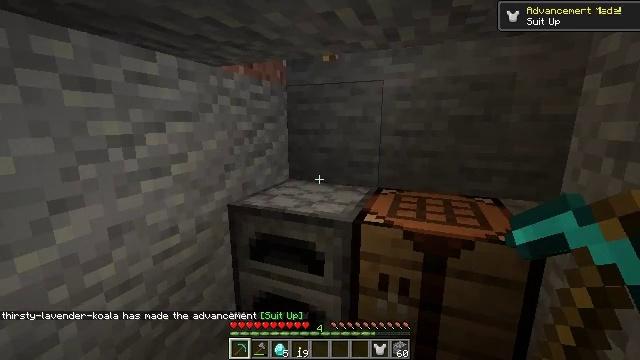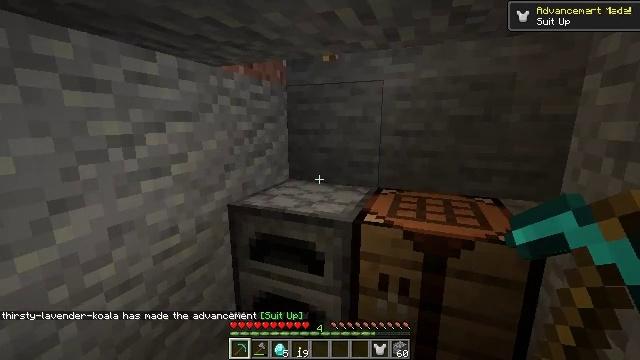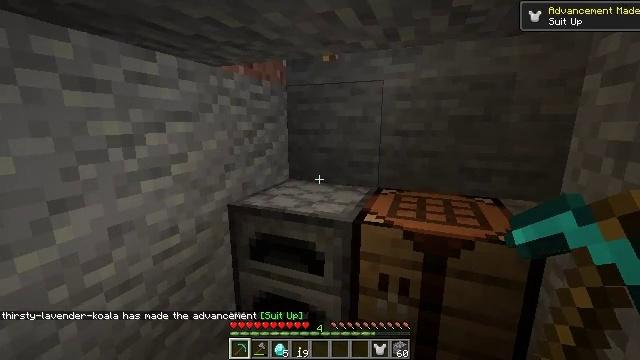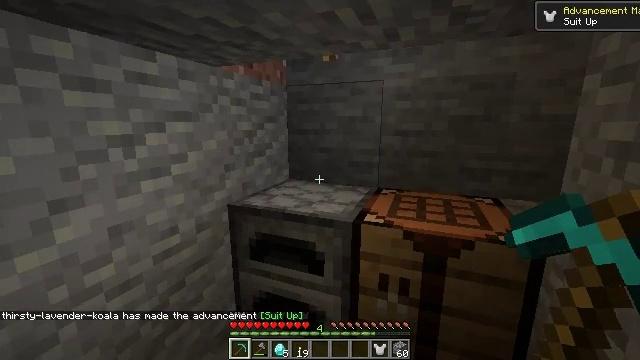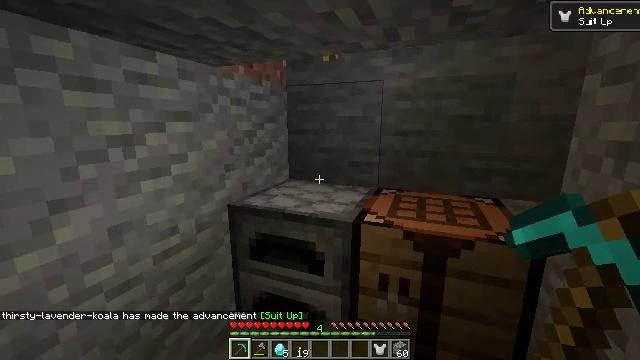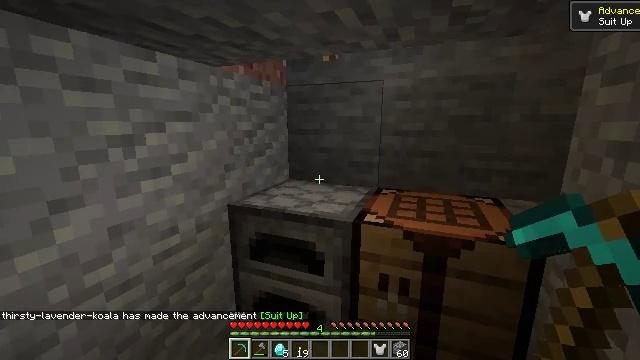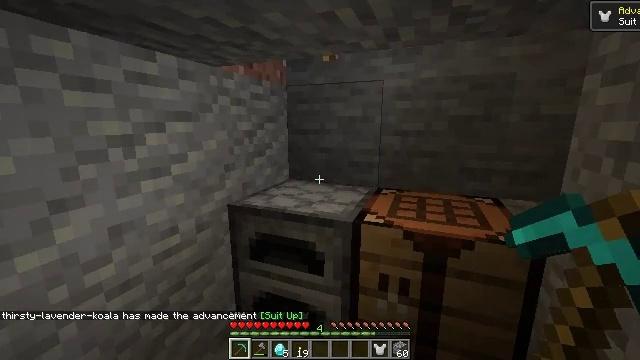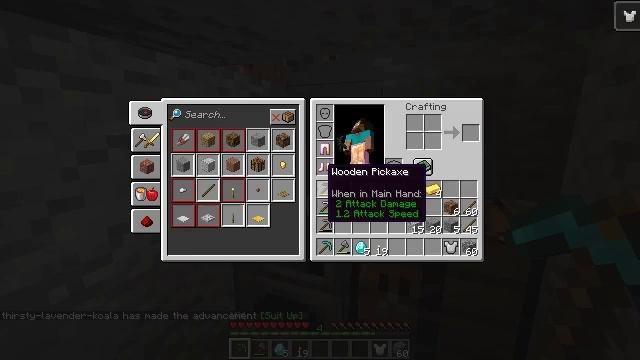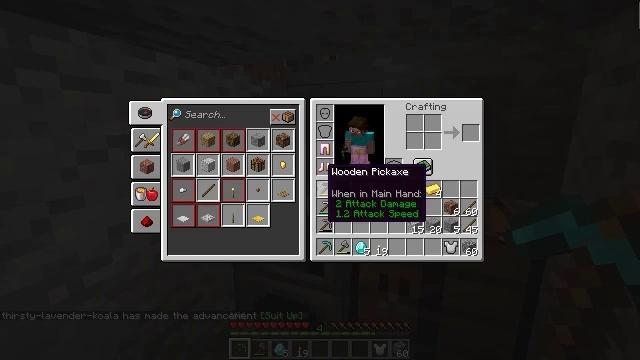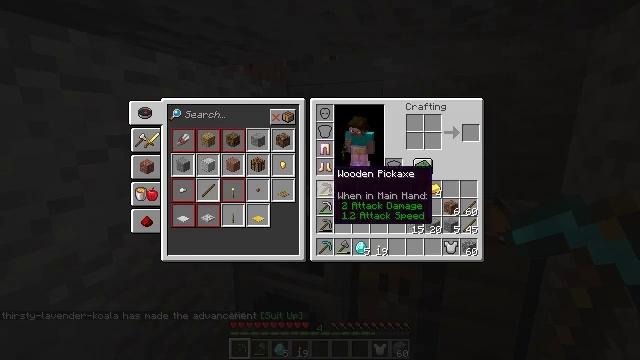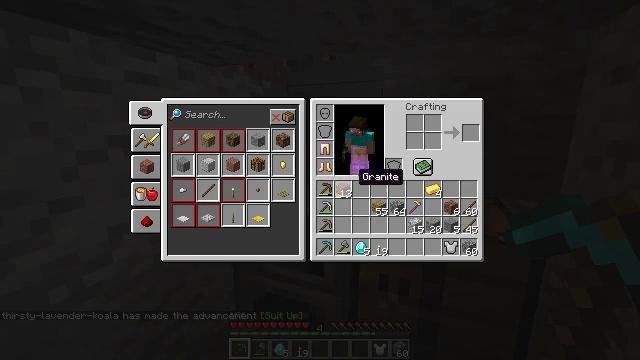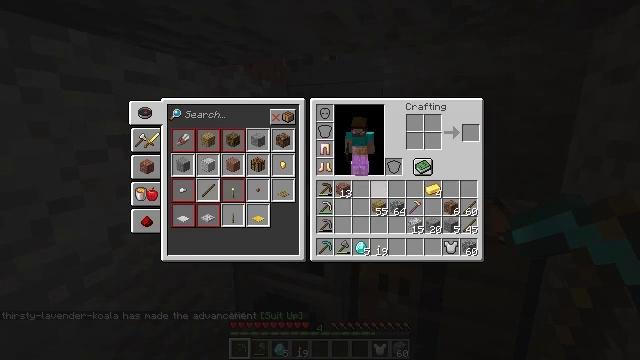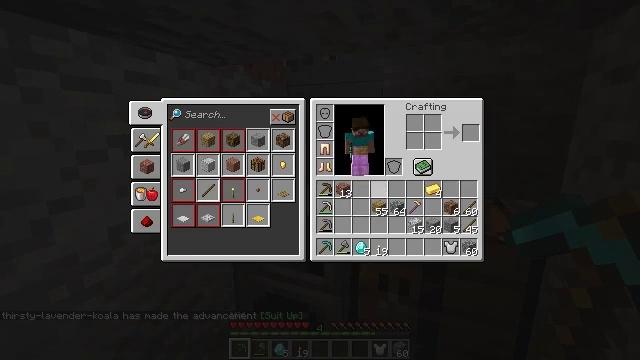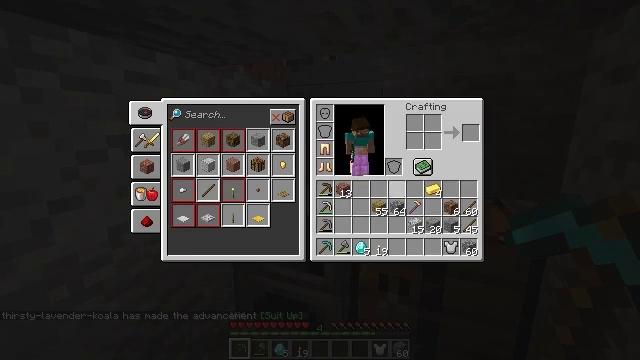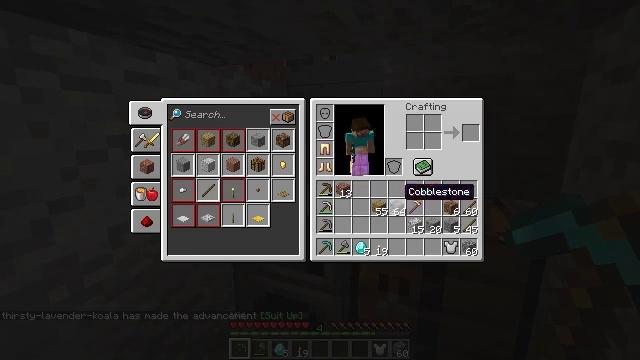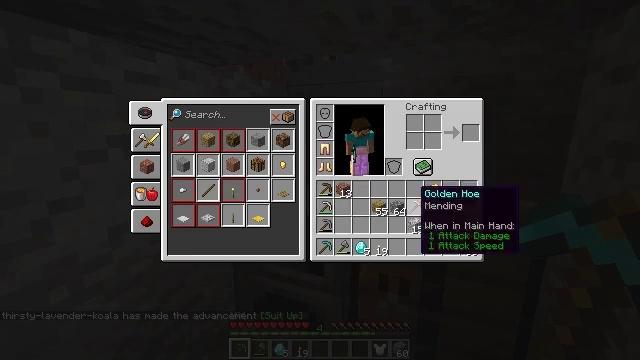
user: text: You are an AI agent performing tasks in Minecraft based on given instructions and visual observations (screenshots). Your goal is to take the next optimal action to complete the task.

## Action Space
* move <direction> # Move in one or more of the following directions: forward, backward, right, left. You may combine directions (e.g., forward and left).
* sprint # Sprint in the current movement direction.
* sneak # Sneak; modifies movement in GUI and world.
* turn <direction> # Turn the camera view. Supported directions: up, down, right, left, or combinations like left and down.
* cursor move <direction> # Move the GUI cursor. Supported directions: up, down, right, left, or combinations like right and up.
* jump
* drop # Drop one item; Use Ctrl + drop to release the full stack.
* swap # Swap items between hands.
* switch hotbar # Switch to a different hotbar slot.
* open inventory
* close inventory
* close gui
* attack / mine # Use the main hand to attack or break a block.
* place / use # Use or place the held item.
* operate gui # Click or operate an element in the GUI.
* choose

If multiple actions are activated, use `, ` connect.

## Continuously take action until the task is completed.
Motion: motion action
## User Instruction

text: Take diamonds to craft a diamond helmet.
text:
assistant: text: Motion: no_op
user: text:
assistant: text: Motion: no_op
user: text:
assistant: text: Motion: no_op
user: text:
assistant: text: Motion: no_op
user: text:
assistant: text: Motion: no_op
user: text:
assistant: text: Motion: no_op
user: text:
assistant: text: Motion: open inventory
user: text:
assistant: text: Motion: open inventory
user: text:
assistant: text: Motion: no_op
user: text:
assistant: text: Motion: cursor move right
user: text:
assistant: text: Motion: cursor move right
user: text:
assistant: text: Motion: cursor move right
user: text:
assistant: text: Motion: no_op
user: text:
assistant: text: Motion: cursor move right
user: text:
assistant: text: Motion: cursor move right
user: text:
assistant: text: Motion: cursor move right
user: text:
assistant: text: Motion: cursor move right
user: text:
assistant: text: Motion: no_op
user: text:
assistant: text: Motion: no_op
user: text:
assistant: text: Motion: no_op
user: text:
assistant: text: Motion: no_op
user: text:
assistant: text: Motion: no_op
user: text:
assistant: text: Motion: no_op
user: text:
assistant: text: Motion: no_op
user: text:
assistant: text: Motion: no_op
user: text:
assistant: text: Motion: no_op
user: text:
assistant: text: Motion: no_op
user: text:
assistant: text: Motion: no_op
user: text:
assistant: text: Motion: no_op
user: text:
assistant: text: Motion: no_op